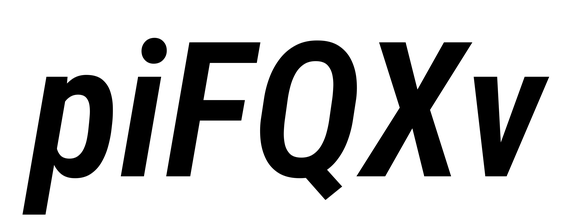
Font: Roboto-Italic_Condensed_SemiBold_Italic